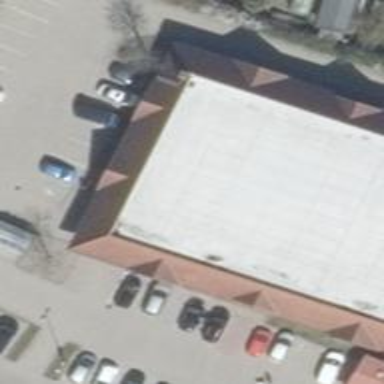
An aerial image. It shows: Supermarket.